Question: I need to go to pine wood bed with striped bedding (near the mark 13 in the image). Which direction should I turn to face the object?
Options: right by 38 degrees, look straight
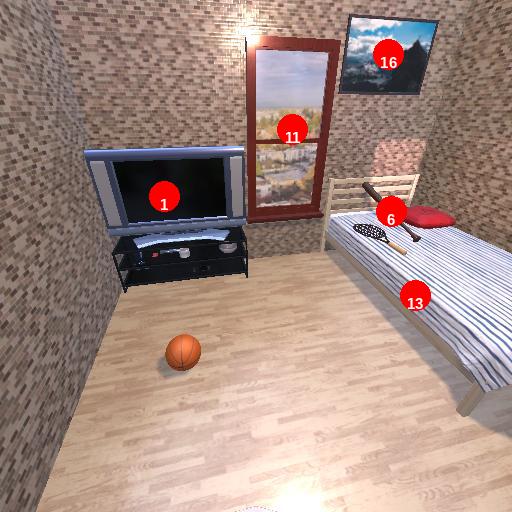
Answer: right by 38 degrees